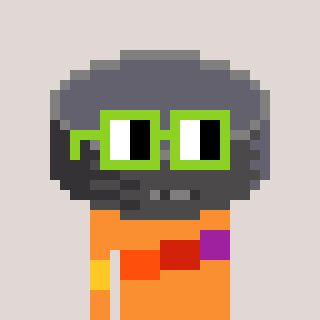
a pixel art character with square light green glasses, a hockey puck-shaped head and a orange-colored body on a warm background